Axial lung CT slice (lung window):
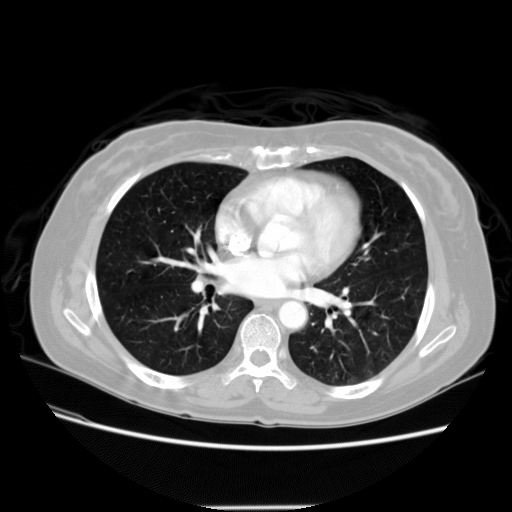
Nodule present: no